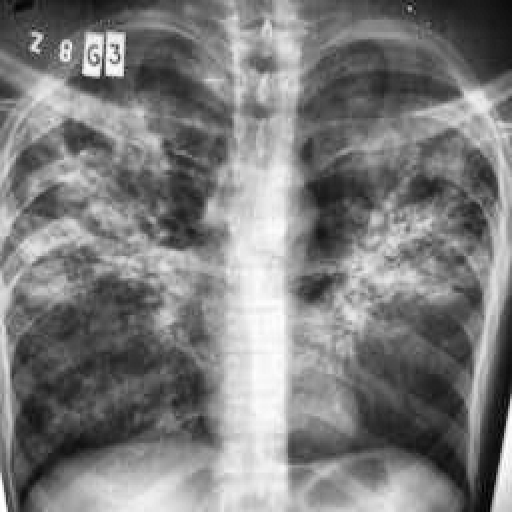
Finding: TUBERCULOSIS